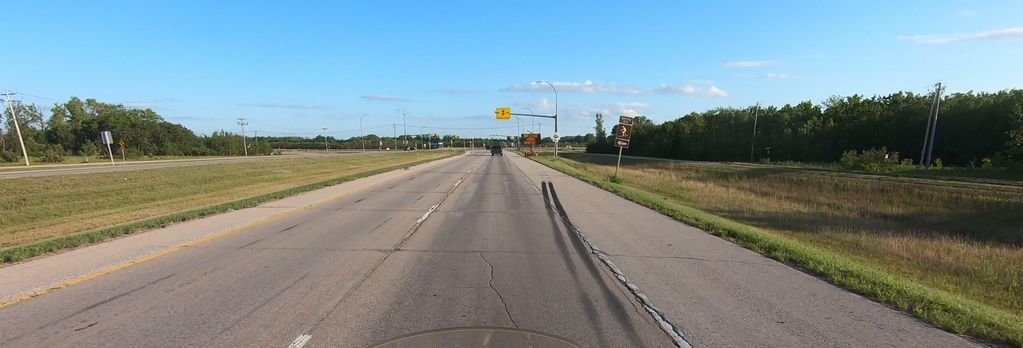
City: winnipeg